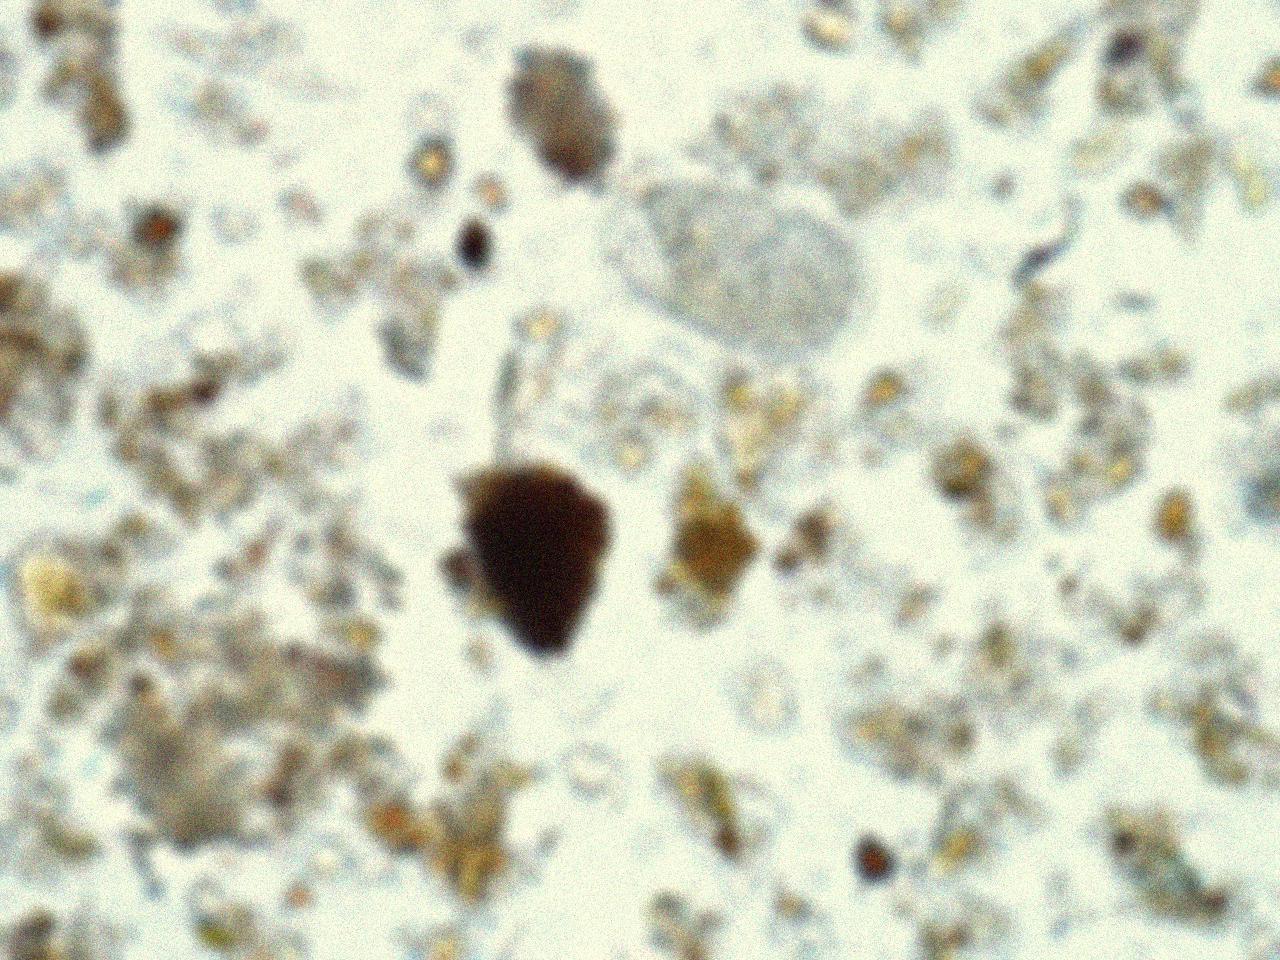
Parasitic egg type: Hookworm egg